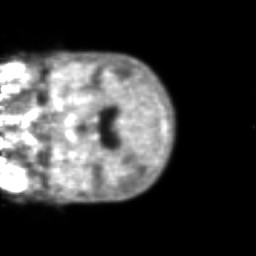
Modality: PET
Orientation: coronal
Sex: female
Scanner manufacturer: ge